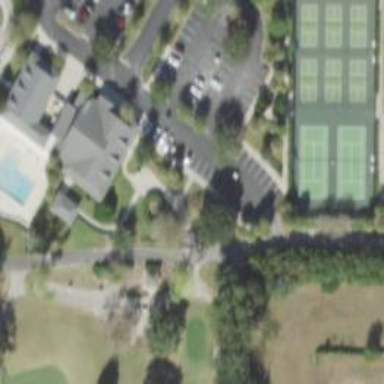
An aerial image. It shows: Golf cartpath that is also road path.